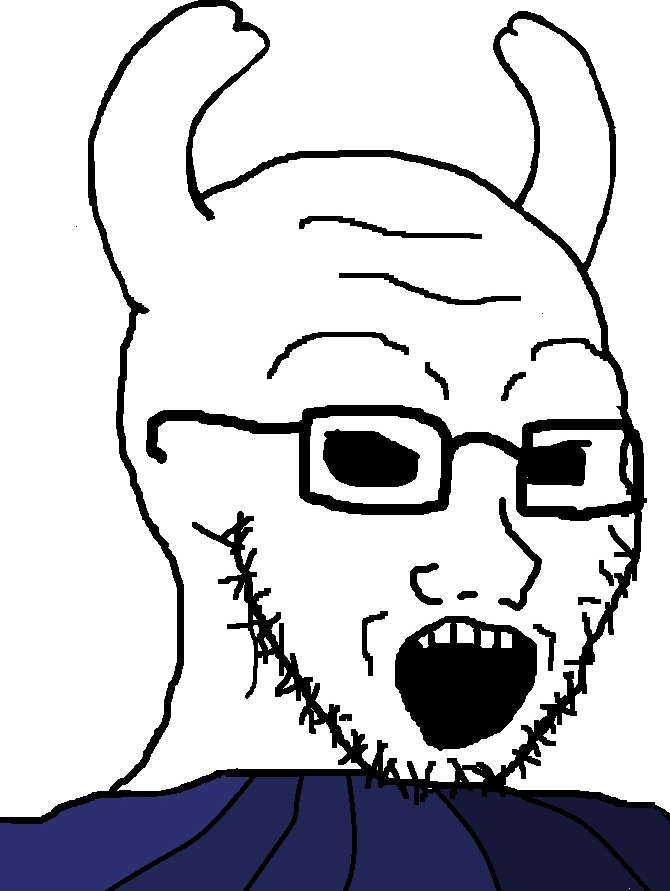
Label: 5_Soyjak